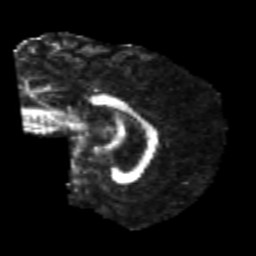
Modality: FA
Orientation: sagittal
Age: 24
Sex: male
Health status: healthy
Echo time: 0.074 s